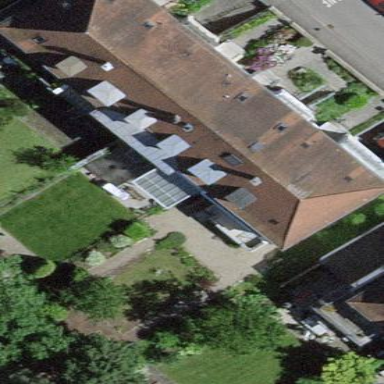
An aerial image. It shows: Terrace building.